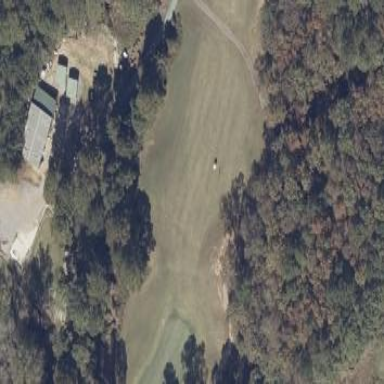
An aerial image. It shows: Grassy fairway on golf course.